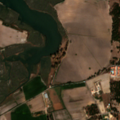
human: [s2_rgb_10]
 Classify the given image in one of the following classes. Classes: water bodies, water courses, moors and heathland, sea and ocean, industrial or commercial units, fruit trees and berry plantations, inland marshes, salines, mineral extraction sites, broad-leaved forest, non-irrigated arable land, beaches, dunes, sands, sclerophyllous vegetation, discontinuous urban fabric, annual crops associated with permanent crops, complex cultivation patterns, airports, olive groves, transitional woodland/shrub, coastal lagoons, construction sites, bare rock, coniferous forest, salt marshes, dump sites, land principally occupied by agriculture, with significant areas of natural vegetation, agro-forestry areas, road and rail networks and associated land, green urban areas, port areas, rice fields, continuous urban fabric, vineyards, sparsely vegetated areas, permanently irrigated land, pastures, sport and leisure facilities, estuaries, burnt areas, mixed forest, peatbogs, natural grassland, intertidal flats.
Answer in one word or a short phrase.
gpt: permanently irrigated land, complex cultivation patterns, broad-leaved forest, salt marshes, estuaries